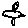
Label: bird